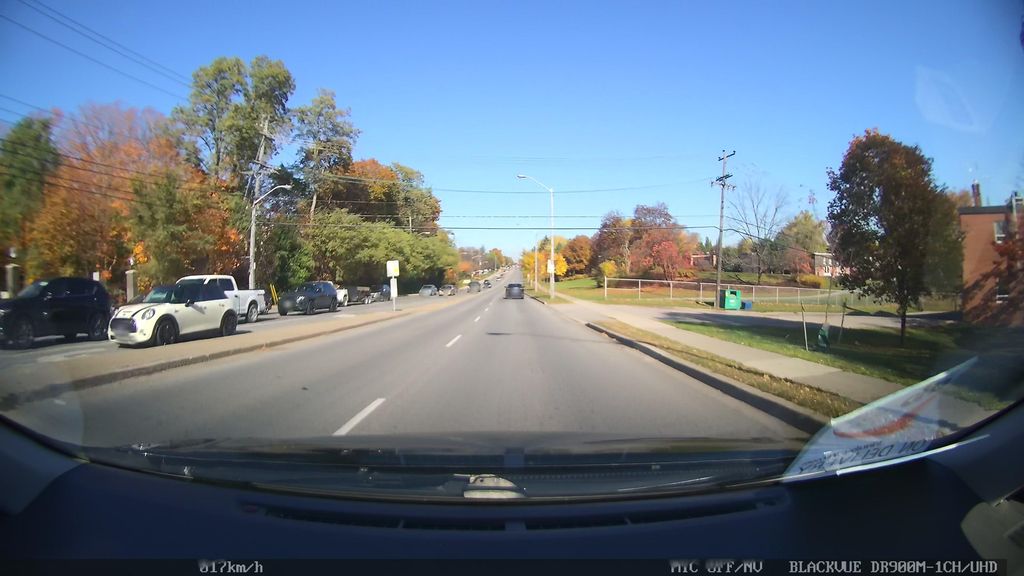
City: toronto